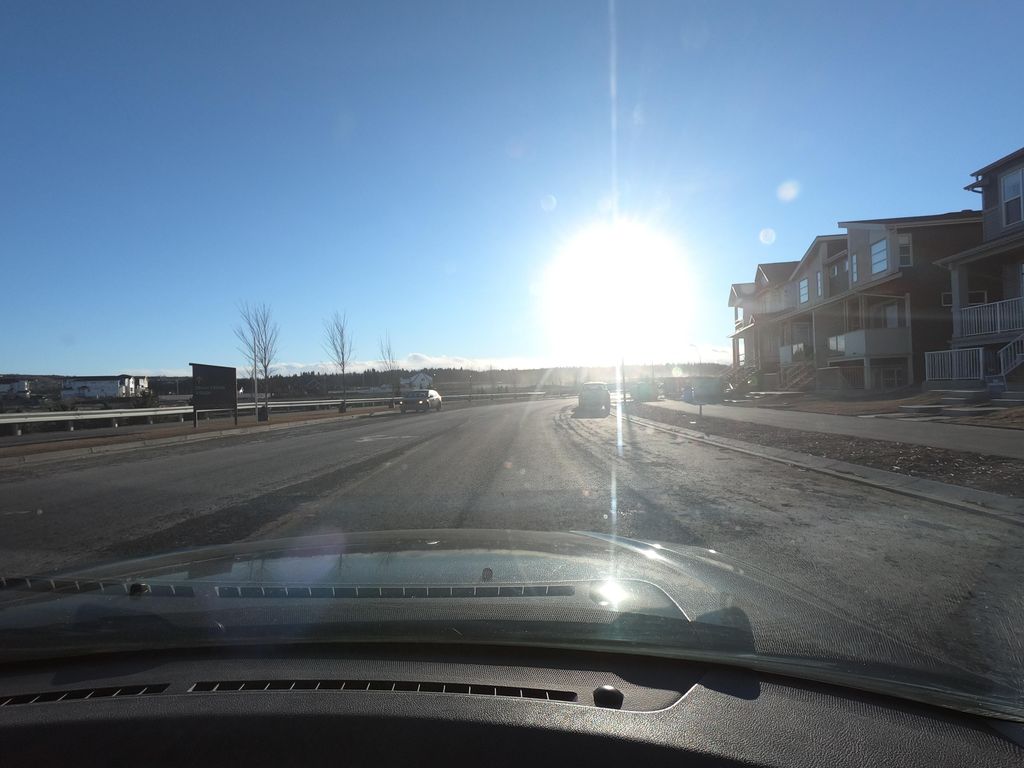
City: calgary